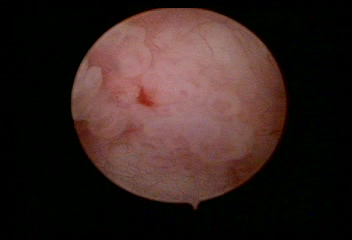
Modality: WLC
Class: Malignant
Subclass: LowGradePapillary
Lesion: L1
Stage: Ta
Morphology: Papillary
Bladder cancer association: Yes
Annotated structures: Tumor